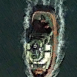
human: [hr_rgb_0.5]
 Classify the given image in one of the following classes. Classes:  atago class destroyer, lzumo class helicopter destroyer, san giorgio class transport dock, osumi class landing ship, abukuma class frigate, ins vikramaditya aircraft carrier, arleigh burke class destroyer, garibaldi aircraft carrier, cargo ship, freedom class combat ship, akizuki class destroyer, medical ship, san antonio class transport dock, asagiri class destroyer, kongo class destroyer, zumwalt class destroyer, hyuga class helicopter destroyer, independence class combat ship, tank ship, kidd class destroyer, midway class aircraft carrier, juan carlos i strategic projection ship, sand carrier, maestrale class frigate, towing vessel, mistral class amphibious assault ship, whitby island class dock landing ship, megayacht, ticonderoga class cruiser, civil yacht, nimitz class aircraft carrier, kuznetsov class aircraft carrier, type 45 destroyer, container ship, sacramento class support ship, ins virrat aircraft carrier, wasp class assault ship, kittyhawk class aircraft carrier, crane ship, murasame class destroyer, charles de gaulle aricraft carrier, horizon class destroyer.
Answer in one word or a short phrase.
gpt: Towing vessel